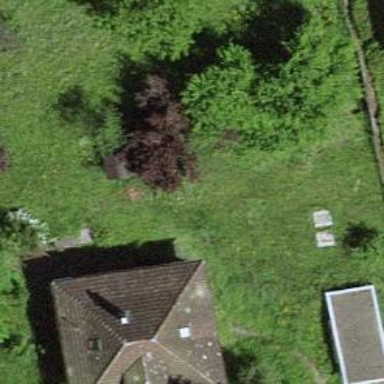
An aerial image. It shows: Garden that is leisure land.